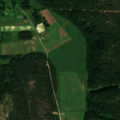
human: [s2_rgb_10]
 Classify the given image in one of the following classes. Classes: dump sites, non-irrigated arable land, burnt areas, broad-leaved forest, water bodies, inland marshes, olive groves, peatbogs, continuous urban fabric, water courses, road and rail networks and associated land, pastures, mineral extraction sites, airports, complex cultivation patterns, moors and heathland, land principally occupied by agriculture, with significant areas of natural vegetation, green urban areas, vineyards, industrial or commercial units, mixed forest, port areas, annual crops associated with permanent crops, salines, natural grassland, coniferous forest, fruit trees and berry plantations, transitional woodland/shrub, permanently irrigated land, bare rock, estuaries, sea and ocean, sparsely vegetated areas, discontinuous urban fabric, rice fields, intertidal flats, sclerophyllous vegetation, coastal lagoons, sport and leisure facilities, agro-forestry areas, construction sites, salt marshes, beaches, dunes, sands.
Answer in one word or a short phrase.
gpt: pastures, land principally occupied by agriculture, with significant areas of natural vegetation, broad-leaved forest, coniferous forest, mixed forest